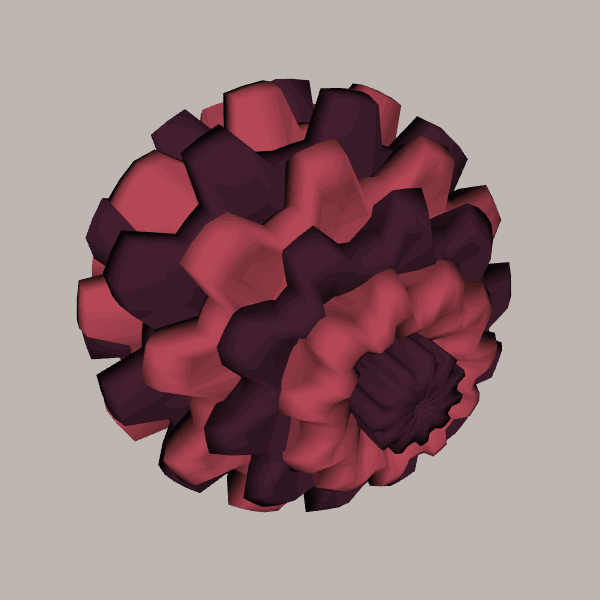
Background: light